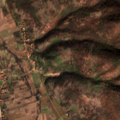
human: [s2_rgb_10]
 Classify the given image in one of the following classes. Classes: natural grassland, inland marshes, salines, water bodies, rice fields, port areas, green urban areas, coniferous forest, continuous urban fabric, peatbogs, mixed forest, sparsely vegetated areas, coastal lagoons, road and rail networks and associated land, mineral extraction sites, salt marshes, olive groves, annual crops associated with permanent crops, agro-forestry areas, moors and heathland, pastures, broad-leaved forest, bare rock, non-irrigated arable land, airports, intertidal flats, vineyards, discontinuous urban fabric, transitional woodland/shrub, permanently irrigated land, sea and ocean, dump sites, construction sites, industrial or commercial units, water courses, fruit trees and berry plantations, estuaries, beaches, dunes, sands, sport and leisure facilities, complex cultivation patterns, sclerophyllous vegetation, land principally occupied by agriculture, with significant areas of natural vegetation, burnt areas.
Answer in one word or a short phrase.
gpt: discontinuous urban fabric, land principally occupied by agriculture, with significant areas of natural vegetation, broad-leaved forest, transitional woodland/shrub